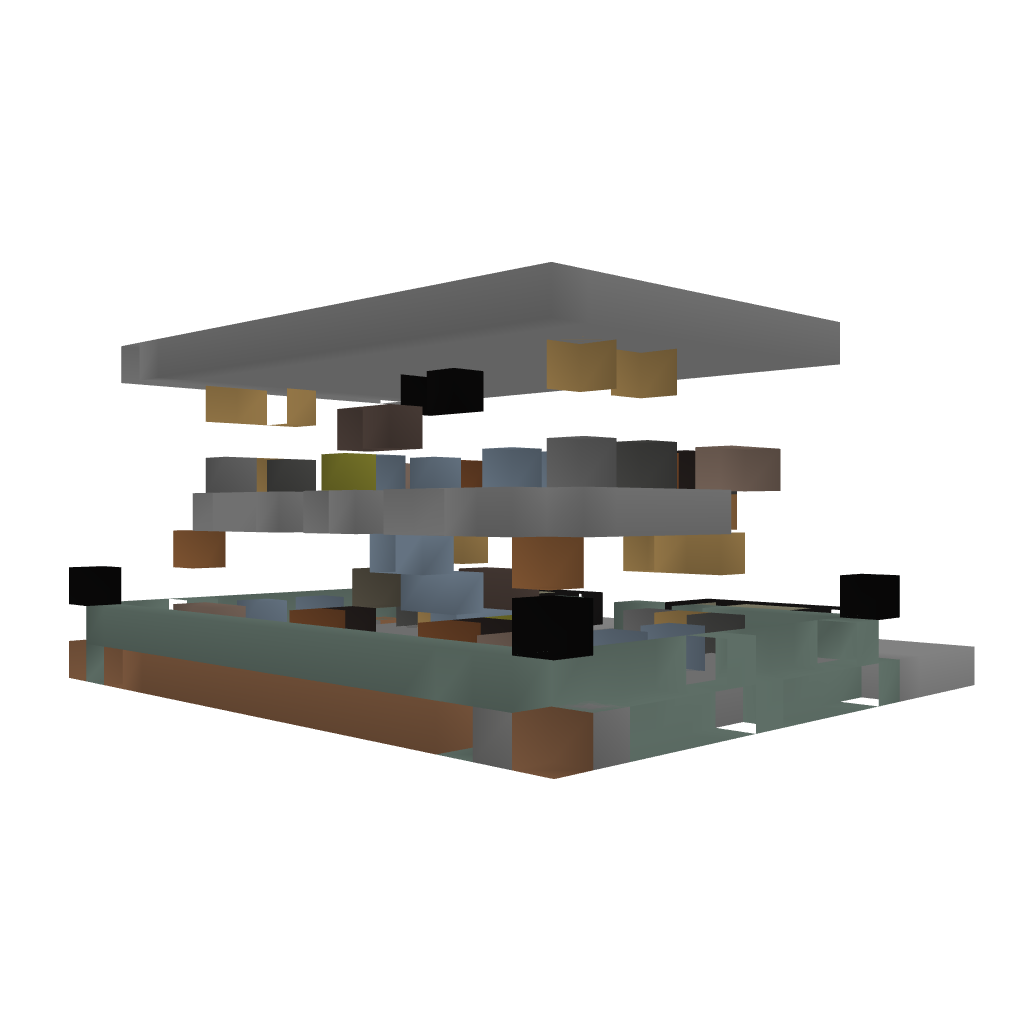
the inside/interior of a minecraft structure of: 4-unit Apartment Building (CF)